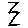
Label: zigzag